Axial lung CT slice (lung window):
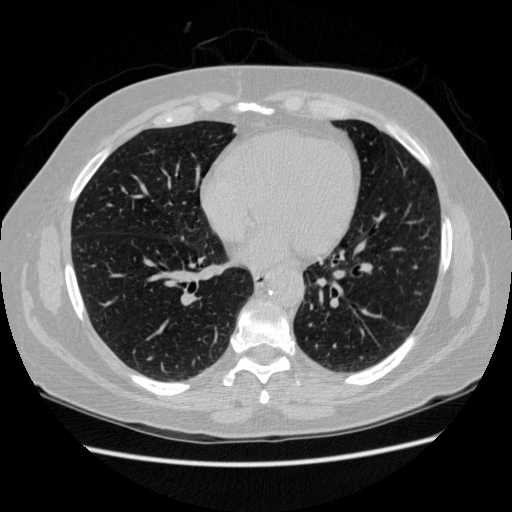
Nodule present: no